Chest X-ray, PA view. Patient: 28 years old, sex F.
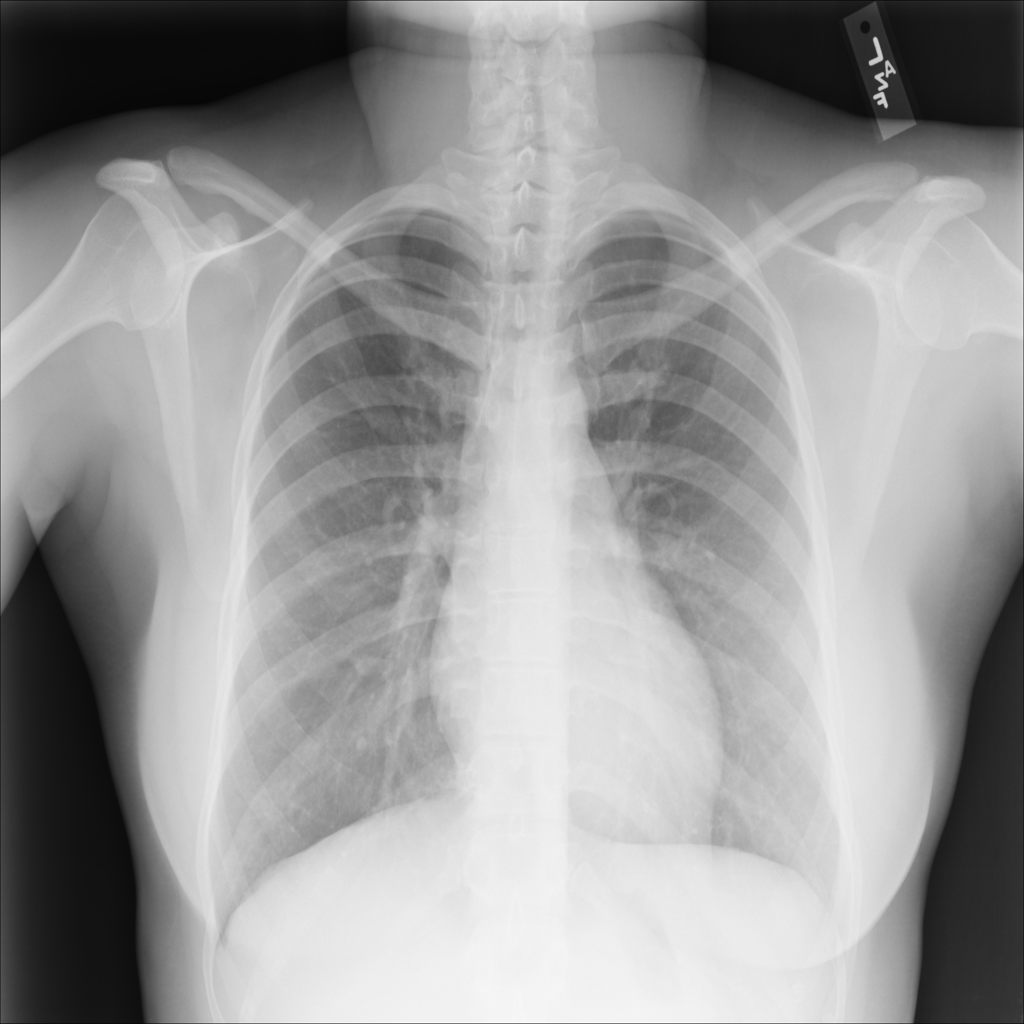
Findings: No Finding